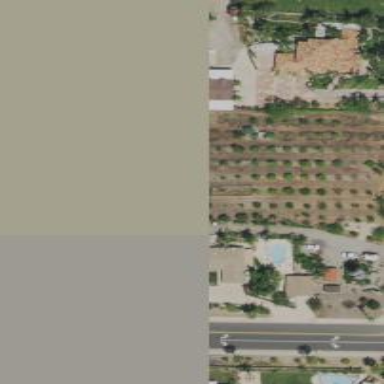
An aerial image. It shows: Orange orchard with beautiful orange trees.